Question: Error throwing while sending an email using laravel after migration the web application to a new server. It was working fine on the previous server.

Relevant error description edited in from comments:
> [2018-01-25 13:31:10] production.ERROR: ErrorException: mkdir(): No
such file or directory in
/var/www/html/jbservice/vendor/swiftmailer/swiftmailer/lib/c lasses/Swift/KeyCach e/Disk$
Stack trace: #0 [internal function]:
Illuminate\Foundation\Bootstrap\HandleExceptions->handleErro r(2,
'mkdir(): No suc...', '/var/www/html/j...', 273, Array) #1
/var/www/html/jbservice/vendor/swiftmailer/swiftmailer/lib/c lasses/Swift/KeyCach e/DiskKeyCache.php(2 73):
mkdir('/tmp/68d392a3e3...')
Relevant code edited from comments:
'''
Mail::send('dashboard.emails.createticket', $data , function ($message)
use ($data) { $message->subject('New Ticket: ' . $data['subject'])
->to("atif@gmail.com")
->from('HERE COMES THE SENDER EMAIL'); });
'''
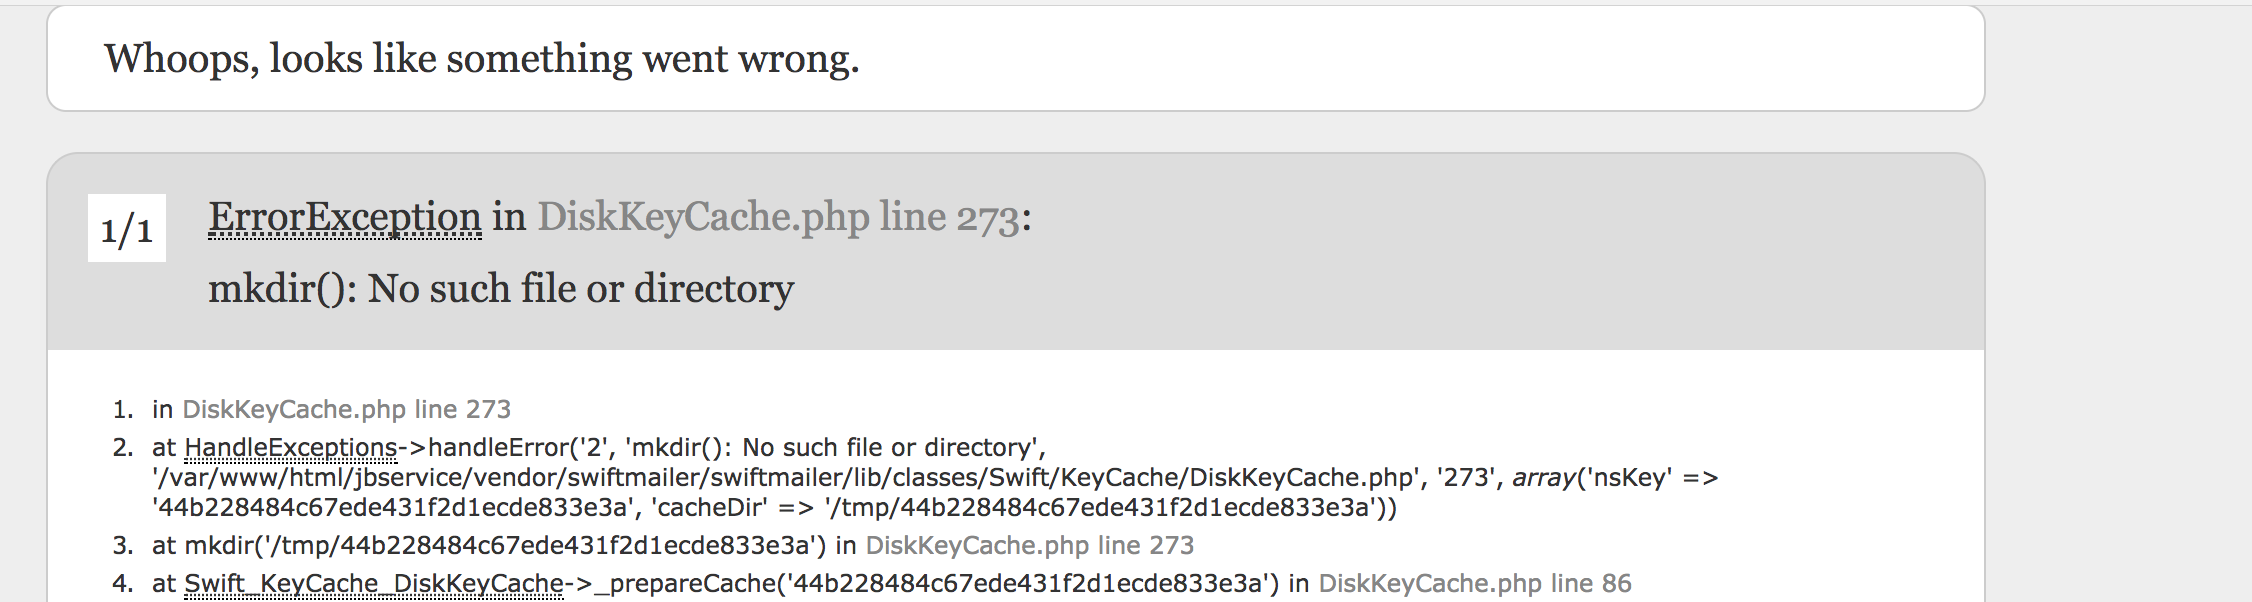
Answer: You can check your log.
If it show the SwiftMailer was trying to create cache in default /tmp folder :
To solve the issue, change the TMPDIR environment variable in the boot() method of app/Providers/AppServiveProvider.php.
'''
/**
* Bootstrap any application services.
*
* @return void
*/
public function boot()
{
/**
* Somehow PHP is not able to write in default /tmp directory and SwiftMailer was failing.
* To overcome this situation, we set the TMPDIR environment variable to a new value.
*/
if (class_exists('Swift_Preferences')) {
\Swift_Preferences::getInstance()->setTempDir(storage_path().'/tmp');
} else {
\Log::warning('Class Swift_Preferences does not exists');
}
}
'''
Please make sure that the new "tmp" folder location is writable by the web server.